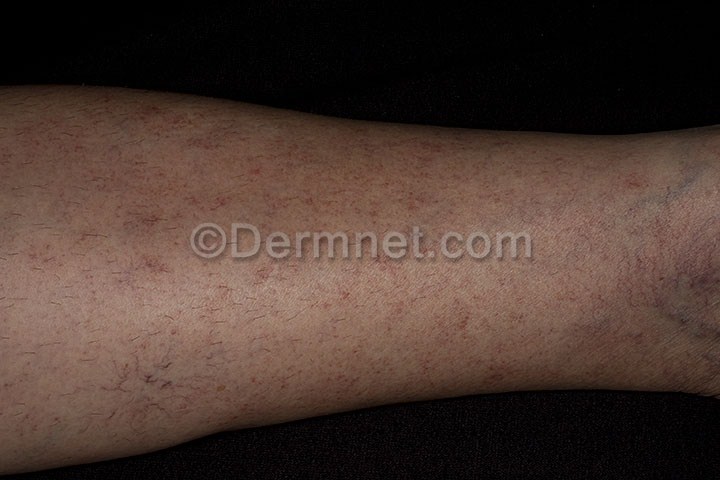
Disease: Vasculitis Photos